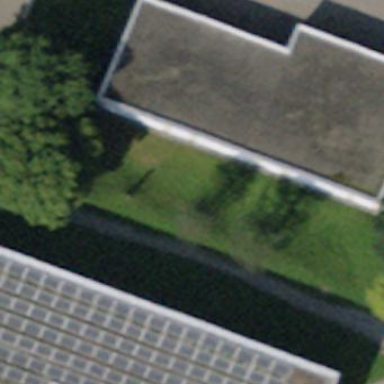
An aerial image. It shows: School building.